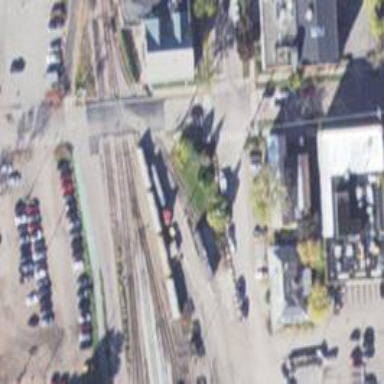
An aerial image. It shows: Railway yard in service.